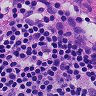
Metastatic tissue present: no